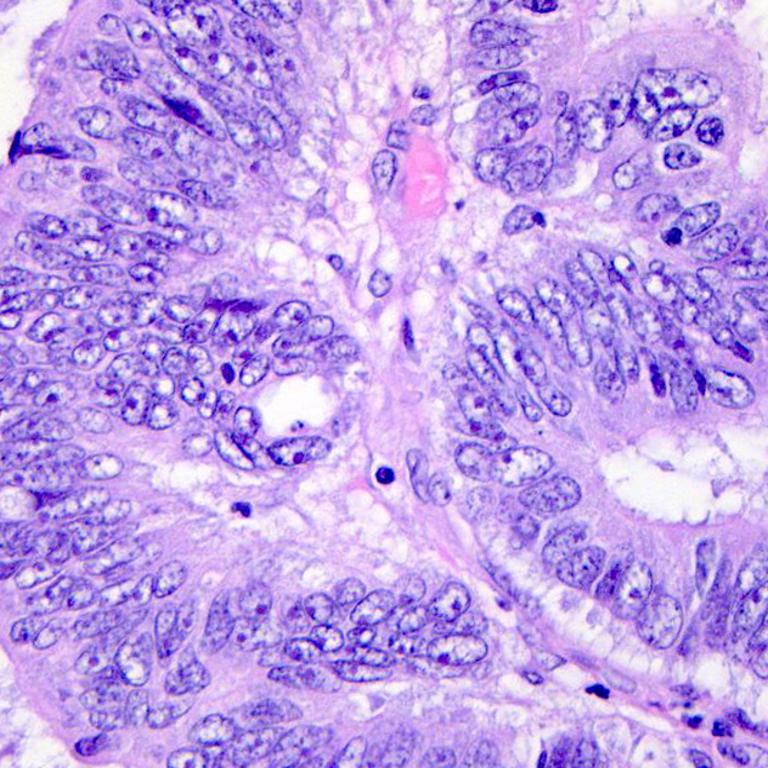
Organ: colon
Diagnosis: adenocarcinomas